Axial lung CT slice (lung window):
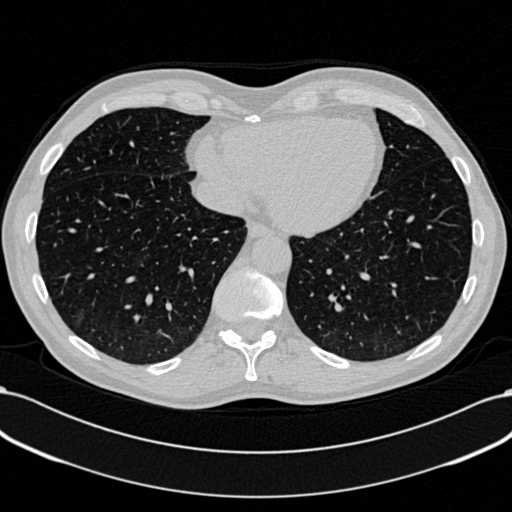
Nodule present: no